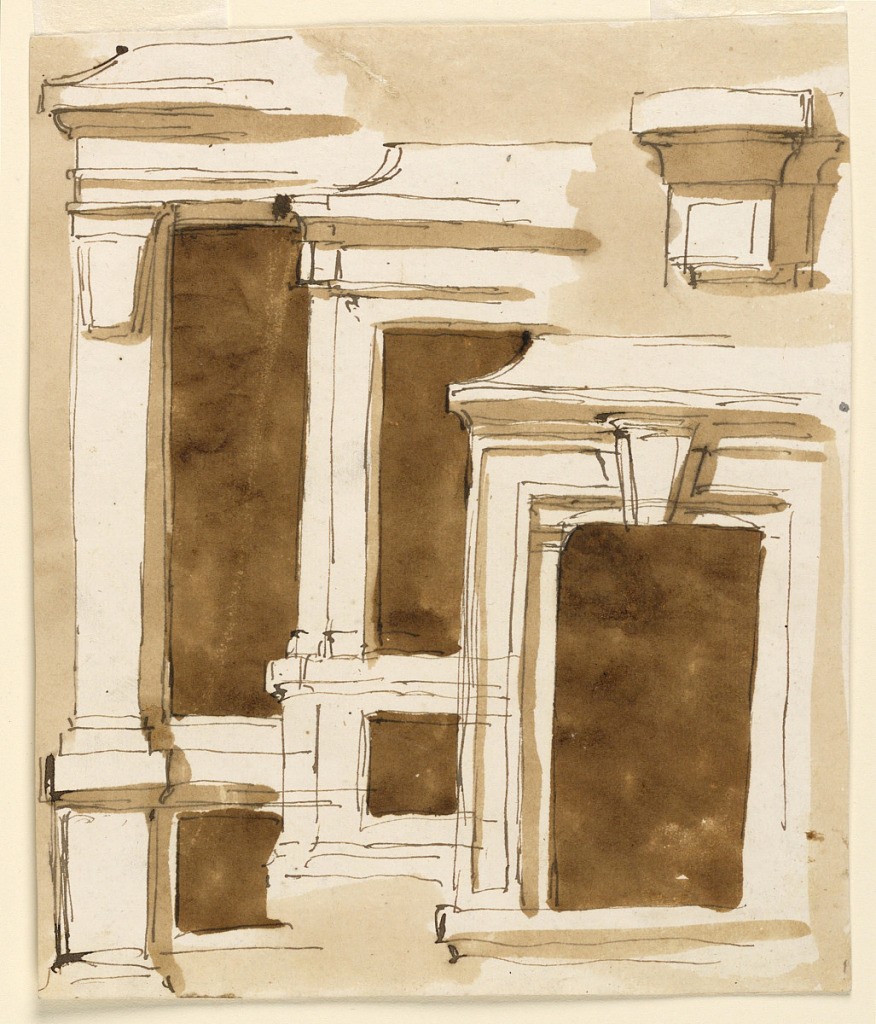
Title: Four Designs for Window Frames
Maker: Giuseppe Barberi, Italian, 1746–1809
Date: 1780-1795
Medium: Pen and brown ink, brush and brown wash on lined off-white laid paper
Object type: Drawing
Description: Three frames, one before the other. At left: A left half of the windows of a groundfloor and a basement. At left, a pilaster on a pedestal. Center: a similar design without the bracket as a capital, as before. At right: the entire opening is shown. Moulded frame with a keystone. Top right: left top corner of a frame. Colored background.